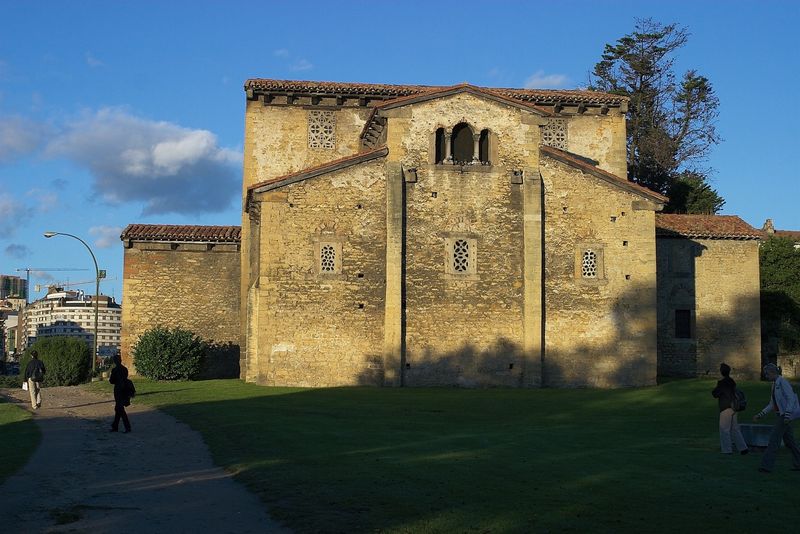
Titel: San Julián de los Prados in Oviedo
Standort: Oviedo, San Julián de los Prados (EU - E)
Schlagwörter: baum, himmel, mann, schatten, grün, stadt, fenster, frau, lampe, laterne, licht, dach, gebäude, rasen, weg, wiese, wolke, wand, busch, kirche, dorf, mauer, farbe, treppen, foto, burg, rückseite, rückansicht, arabisch, gotisch, rucksack, manschen, romanisch, gitisvh